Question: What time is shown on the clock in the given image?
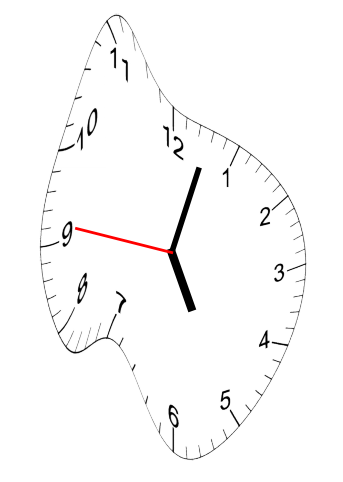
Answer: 05:02:46